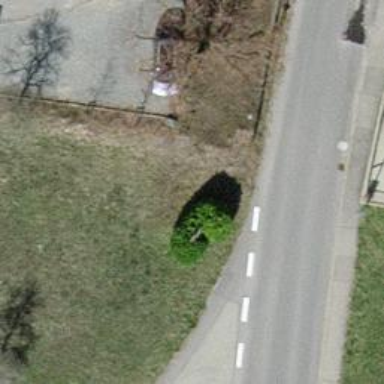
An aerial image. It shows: Wayside cross with historic significance.